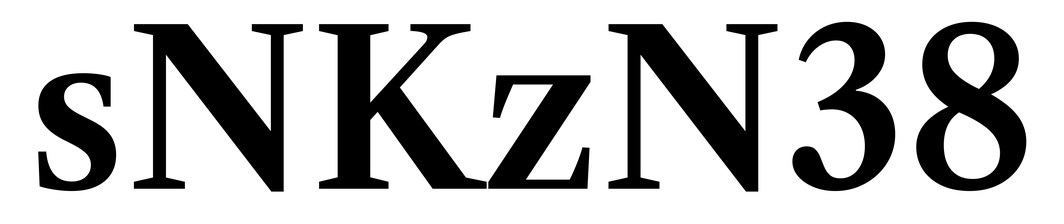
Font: LibreCaslonText_SemiBold